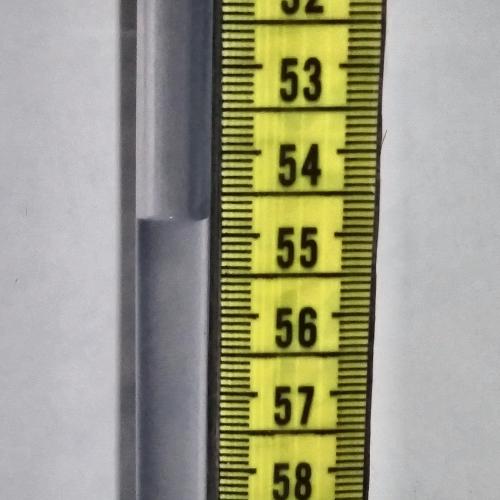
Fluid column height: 54.8 cm